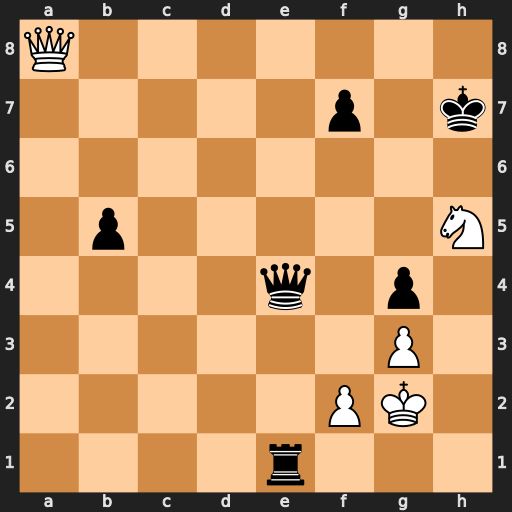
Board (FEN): Q7/5p1k/8/1p5N/4q1p1/6P1/5PK1/4r3
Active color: w
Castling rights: -
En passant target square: -
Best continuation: Qxe4+ Rxe4 Nf6+ Kg6 Nxe4